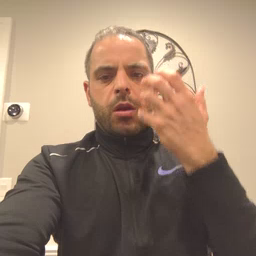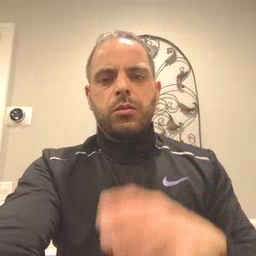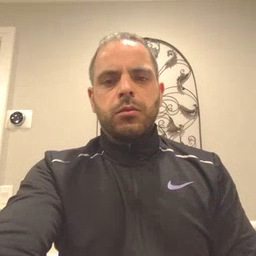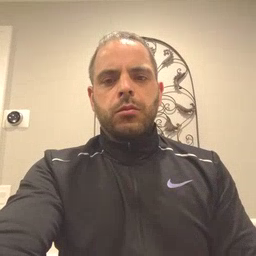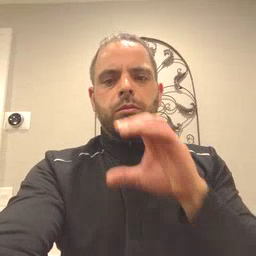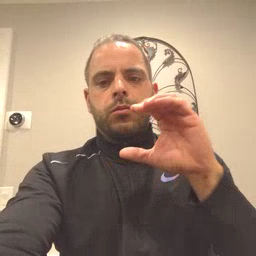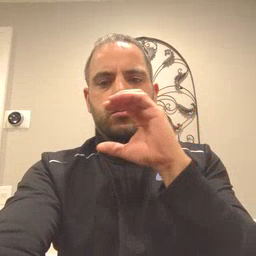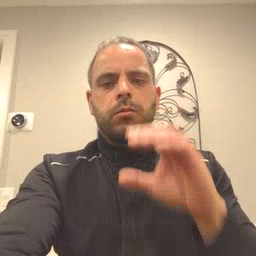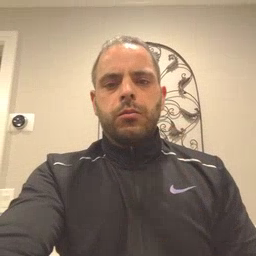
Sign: chocolate